Question: Take a look at this scenario, I have two characters, one shoots two bullets on the direction of the other character, the bullets are fired instantly and travel at infinity speed, how to detect a collision?
Here's an image to illustrate the problem:

The red bullet would clearly miss, but the green bullet would hit, how to perform this kind of collision test?
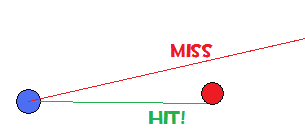
Answer: This type of collision test is called <URL>. Its implementations can vary from simple to very complex, depending on your specific application and how much time you're willing to invest into performance gains. Definitely search online for the topic if you're interested, or pick up a game programming book. It's a common operation for 3d games.
If you know that there will only ever be 2 bullets, then you can solve this with just a distance check between the ray created by the fired bullet and the other bullet. If the distance is less than the summed radius of the bullets then you know they've hit.
If you're making some sort of game engine where many bullets will be moving, then the simplest way that I can think of accomplishing this is to move the bullet along the ray that it is fired from (by <URL> and perform collision checks at each step.
No matter what ray casting method you end up using, it will be tightly integrated with whatever system you're using for <URL>. There's no way to avoid querying many spacial locations when you're ray casting, so be sure that you use an effective space partitioning system for your purposes.